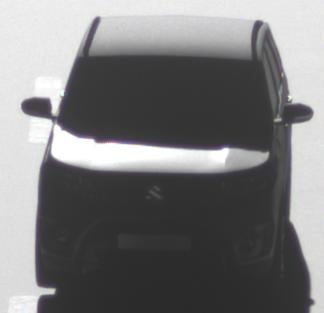
Make: Suzuki
Model: Vitara 1.6
Detailed model: Vitara (LY)
Model produced from: 2015/04
Model produced until: 2018/08
Doors: 5
Color: gray
Road condition: dry road
Daytime: morning or afternoon
Contrast: high contrast